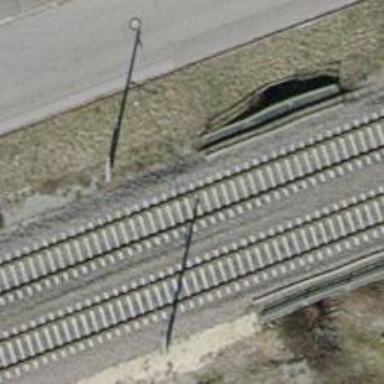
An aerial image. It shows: Railway signal.